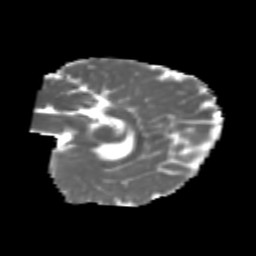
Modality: MD
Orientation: sagittal
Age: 6
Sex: male
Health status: healthy